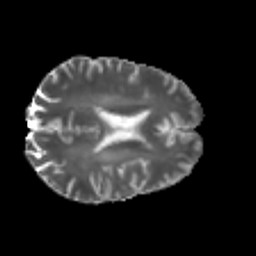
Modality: T2w
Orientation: axial
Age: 43
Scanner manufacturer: philips
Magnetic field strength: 3 T
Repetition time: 8.6 s
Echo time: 0.127 s